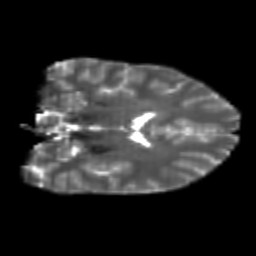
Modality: T2w
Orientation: coronal
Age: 22
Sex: female
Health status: healthy
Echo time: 0.074 s